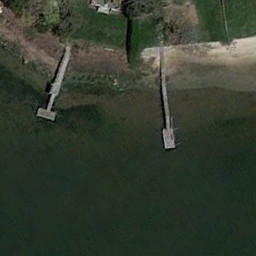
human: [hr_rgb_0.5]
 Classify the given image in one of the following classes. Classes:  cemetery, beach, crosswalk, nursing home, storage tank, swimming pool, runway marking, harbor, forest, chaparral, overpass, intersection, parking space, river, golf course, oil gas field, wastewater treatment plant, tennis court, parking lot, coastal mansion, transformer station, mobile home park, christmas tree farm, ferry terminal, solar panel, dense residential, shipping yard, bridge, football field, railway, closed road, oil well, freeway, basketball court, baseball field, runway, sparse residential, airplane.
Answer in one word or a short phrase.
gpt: ferry terminal